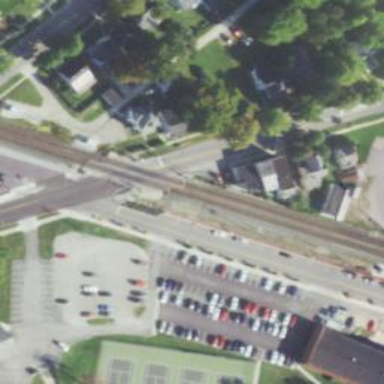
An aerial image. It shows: Railway level crossing.